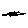
Label: line